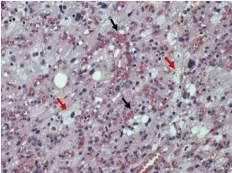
Hematoxylin-eosin staining of the excised mass (x20) (A) shows numerous capillary vessels containing red blood cells (black arrows) distributed in the vacuolated stromal cells (red arrows).
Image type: pathology (h&e)